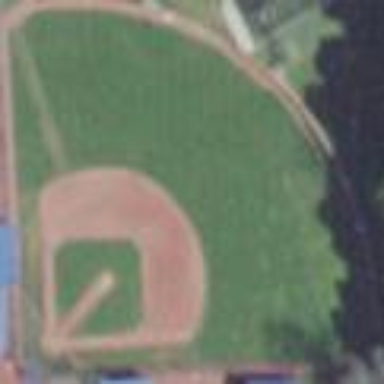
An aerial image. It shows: Baseball pitch with surface of dirt and grass.